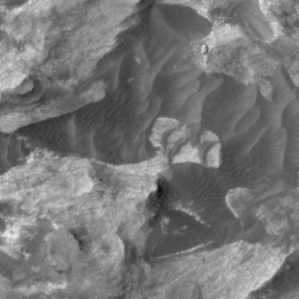
Label: non_frost